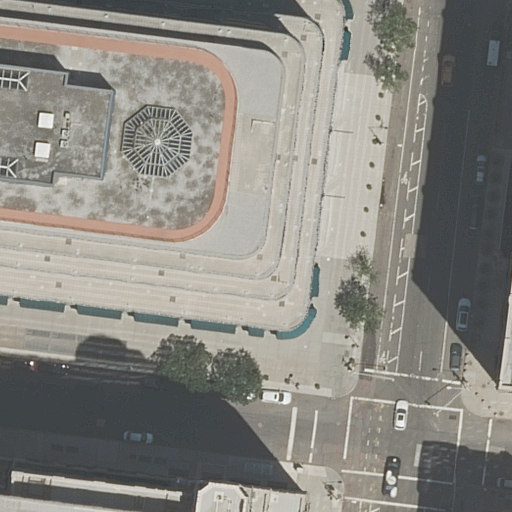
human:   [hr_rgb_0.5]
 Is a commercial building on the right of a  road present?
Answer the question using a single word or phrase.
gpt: no

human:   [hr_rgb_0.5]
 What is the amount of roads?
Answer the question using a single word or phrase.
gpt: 2

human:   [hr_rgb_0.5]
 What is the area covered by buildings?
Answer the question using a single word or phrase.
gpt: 4850m2

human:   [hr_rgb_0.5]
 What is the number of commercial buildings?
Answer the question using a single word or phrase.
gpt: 0

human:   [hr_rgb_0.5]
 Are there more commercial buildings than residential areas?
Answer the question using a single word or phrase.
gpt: no

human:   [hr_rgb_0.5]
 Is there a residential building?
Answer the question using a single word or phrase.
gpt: yes

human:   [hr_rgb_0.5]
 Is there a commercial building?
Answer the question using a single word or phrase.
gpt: no

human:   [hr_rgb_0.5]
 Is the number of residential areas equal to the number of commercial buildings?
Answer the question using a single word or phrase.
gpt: no

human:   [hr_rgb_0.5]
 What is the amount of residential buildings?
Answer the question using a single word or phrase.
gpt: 3

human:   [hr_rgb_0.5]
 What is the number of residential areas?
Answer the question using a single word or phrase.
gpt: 1

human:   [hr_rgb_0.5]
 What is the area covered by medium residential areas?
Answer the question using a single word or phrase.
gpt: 0m2

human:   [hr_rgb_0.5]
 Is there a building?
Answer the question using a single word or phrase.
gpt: yes

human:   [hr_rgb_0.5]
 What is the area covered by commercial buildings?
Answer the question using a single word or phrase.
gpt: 0m2

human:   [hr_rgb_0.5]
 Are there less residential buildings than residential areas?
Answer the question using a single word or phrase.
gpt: no

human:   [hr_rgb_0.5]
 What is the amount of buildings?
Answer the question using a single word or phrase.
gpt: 3

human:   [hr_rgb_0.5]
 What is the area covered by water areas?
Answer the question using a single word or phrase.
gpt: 0m2

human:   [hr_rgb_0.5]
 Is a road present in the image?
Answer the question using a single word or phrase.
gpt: yes

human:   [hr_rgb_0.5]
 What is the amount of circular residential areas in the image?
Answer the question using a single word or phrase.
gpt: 0

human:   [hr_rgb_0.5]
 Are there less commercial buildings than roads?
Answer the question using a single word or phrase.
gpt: yes

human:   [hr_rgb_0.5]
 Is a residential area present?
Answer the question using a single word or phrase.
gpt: yes

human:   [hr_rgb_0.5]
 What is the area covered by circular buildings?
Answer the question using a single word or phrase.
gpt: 0m2

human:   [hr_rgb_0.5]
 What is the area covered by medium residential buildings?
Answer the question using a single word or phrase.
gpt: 0m2

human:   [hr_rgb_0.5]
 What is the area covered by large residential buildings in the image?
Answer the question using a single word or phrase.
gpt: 4825m2

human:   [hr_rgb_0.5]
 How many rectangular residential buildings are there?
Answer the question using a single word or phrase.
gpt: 1

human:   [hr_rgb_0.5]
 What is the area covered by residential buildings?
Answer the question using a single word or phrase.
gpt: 4850m2

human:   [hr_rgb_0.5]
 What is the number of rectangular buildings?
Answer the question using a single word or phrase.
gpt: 1

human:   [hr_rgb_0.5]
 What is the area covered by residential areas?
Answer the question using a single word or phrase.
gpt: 10612m2

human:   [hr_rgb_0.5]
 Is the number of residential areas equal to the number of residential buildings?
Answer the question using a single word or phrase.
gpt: no

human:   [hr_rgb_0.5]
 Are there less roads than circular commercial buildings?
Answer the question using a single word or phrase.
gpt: no

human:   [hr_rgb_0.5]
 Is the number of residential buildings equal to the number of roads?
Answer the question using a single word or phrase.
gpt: no

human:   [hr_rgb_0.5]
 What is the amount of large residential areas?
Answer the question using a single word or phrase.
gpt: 1

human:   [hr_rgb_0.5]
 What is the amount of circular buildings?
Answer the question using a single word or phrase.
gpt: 0

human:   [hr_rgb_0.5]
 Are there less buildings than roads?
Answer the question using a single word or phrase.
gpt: no

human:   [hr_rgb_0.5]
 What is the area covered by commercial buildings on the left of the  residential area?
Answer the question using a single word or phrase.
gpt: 0m2

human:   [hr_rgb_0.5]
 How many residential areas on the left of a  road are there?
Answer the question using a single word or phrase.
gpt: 1

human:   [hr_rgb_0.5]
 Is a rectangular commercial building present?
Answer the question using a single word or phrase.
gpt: no

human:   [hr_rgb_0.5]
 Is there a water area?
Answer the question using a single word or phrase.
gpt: no

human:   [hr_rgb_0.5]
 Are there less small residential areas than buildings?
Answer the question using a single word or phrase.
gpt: yes

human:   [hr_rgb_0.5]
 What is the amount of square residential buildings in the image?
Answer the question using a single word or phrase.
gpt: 0

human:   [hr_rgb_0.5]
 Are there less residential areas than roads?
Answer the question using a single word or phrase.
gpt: yes

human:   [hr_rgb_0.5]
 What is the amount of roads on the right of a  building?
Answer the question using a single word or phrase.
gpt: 1

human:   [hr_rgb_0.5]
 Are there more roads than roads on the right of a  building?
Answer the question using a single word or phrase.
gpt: yes

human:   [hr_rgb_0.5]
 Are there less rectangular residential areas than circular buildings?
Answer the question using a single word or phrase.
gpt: no

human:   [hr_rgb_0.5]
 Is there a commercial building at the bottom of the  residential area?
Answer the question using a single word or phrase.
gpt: no

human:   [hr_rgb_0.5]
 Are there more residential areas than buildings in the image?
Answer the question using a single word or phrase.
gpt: no

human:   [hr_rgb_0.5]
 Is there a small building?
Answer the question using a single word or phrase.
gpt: yes

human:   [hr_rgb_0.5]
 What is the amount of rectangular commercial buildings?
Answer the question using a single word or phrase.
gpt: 0

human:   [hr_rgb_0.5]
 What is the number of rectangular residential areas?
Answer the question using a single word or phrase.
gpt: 1

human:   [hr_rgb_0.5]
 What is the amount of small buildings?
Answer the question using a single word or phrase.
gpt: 1

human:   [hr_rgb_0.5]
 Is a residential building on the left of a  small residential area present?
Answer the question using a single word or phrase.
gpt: no

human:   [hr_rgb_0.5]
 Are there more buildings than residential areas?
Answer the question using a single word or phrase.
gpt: yes

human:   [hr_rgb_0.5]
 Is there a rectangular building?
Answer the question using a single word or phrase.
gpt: yes

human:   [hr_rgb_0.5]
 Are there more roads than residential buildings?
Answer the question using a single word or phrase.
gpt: no

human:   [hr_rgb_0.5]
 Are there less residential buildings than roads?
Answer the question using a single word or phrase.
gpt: no

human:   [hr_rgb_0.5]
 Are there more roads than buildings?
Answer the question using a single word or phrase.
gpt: no

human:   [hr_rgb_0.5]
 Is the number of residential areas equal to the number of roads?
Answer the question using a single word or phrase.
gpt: no

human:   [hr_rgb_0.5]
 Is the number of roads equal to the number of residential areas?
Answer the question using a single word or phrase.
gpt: no

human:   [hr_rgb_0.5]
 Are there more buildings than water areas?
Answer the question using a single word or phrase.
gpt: yes

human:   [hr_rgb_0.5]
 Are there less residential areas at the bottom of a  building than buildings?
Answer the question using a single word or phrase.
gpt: yes

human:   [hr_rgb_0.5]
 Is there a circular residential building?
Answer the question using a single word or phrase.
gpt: no

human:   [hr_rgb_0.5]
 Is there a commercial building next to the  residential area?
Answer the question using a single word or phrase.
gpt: no

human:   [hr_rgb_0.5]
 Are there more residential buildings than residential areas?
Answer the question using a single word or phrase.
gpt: yes

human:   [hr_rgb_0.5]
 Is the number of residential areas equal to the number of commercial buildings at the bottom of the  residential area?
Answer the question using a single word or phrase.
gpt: no

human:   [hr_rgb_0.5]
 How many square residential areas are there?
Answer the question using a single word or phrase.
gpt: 0